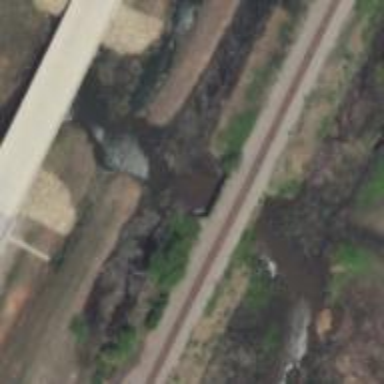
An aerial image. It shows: Railway track.